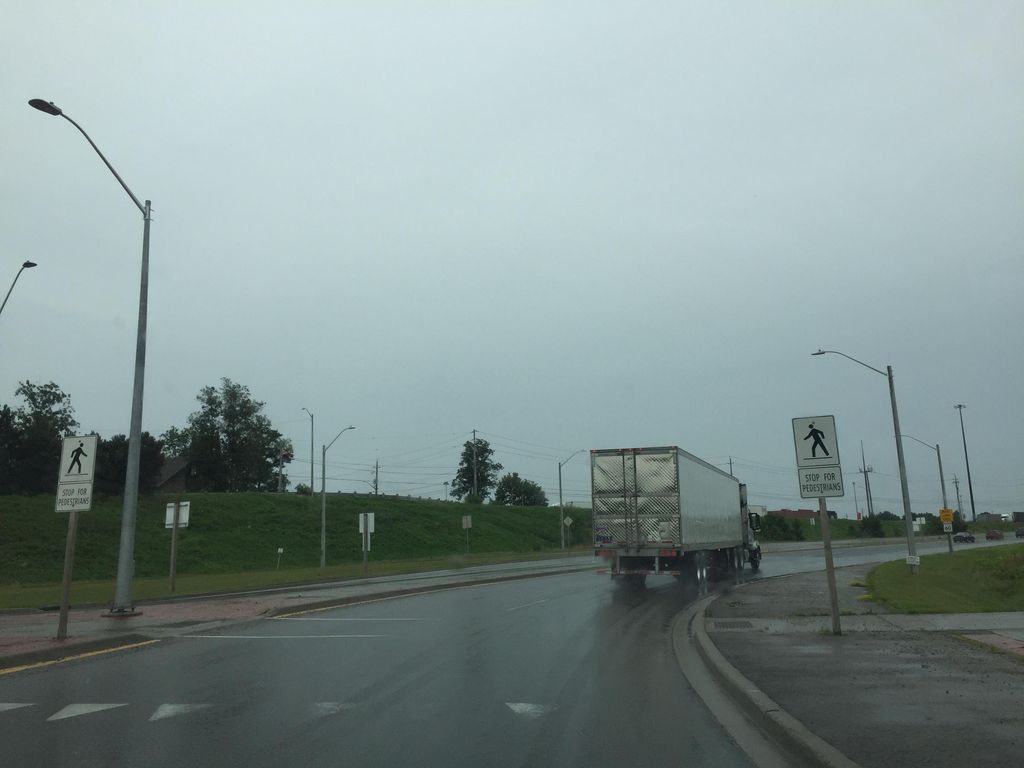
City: kitchener-waterloo